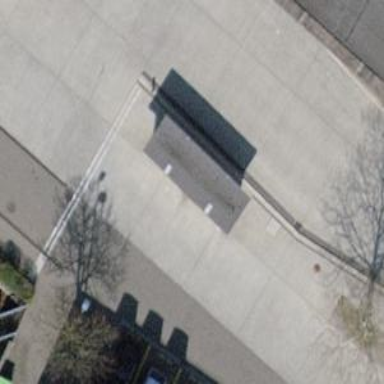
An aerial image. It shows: Shelter for public transport located on building roof.